Question: Say I have a database called "awesome" which is located on a live server and at the same time duplicated on a staging server for testing. My web app is based on Play 2.1.1 using Scala.
So I have these datasources defined in my file:
'''
db.awesome-test.driver= com.mysql.jdbc.Driver
db.awesome-test.url="jdbc:mysql://127.0.1.1/awesome"
db.awesome-test.user=mr_awesome_tester
db.awesome-test.password=justtesting
db.awesome-live.driver= com.mysql.jdbc.Driver
db.awesome-live.url="jdbc:mysql://127.0.0.1/awesome"
db.awesome-live.user=mr_awesome
db.awesome-live.password=omgthisisawesome
'''
Depending on what environment I am on, I would like to use either 'DB.withConnection("awesome-test")' or 'DB.withConnection("awesome-live")'. I am controlling this via another value in my config; so I e.g. put 'environment=awesome-live' in there and then get the respective connection string via 'Play.configuration'.
Now, the problem is that apparently play attempts to create a DB connection to each datasource defined in the config right away. A) This fails depending on which environment I am on. E.g. on the staging machine I will get something like this (pic is only a mock-up of course) because the live DB is not reachable:

...although it is completely unnecessary to try to connect to that DB, because it will never be used in this environment. B) Even if the connection would work, of course it would not be feasable to create two connections (live and testing) when only one of the two is ever needed.
Is there a way to tell Play to defer/postpone creation of the DB connection until it is actually needed (e.g. when 'DB.getConnection("...")' or 'DB.withConnection("...")' or something is called for that datasource)?
I am thinking something like 'db.awesome-live.deferCreation=true'.
Cheers, Alex
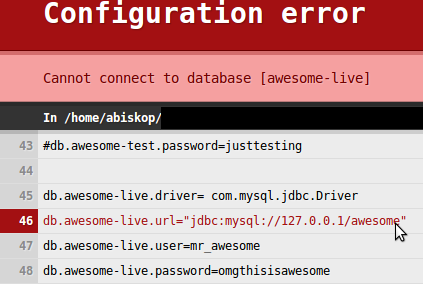
Answer: I'd say that you have two ways of doing this.
Everything is explained at the Play! Documentation: <URL>
### Specifying alternative configuration file
'test.conf'
'''
db.awesome.driver= com.mysql.jdbc.Driver
db.awesome.url="jdbc:mysql://127.0.1.1/awesome"
db.awesome.user=mr_awesome_tester
db.awesome.password=justtesting
'''
'live.conf'
'''
db.awesome.driver= com.mysql.jdbc.Driver
db.awesome.url="jdbc:mysql://127.0.0.1/awesome"
db.awesome.user=mr_awesome
db.awesome.password=omgthisisawesome
'''
In code you always use 'DB.withConnection("awesome")'.
Start the application with
'''
$ start -Dconfig.resource=test.conf
'''
or
'''
$ start -Dconfig.resource=live.conf
'''
### Overriding specific configuration keys
In your case that means:
'''
$ start -Ddb.awesome-live.deferCreation=true
'''